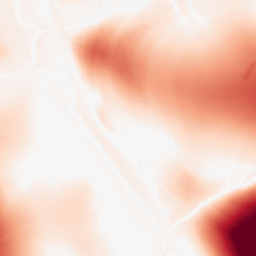
Category: morphological
Decomposition family: tophat
Decomposition parameters: size: 100
mode: white
Upsampling method: bicubic
Upsampling parameters: scale: 2
Upsampling scale: 2